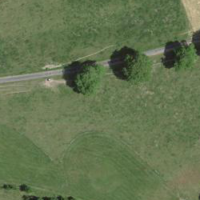
EUNIS habitat code: 52
Species observed at this site:
Primula veris